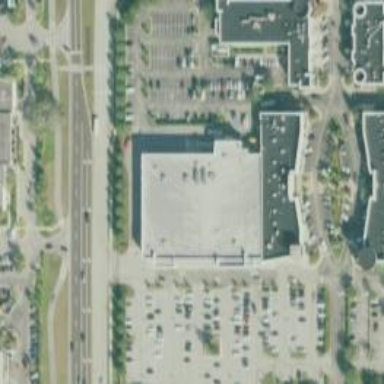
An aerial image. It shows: Supermarket.